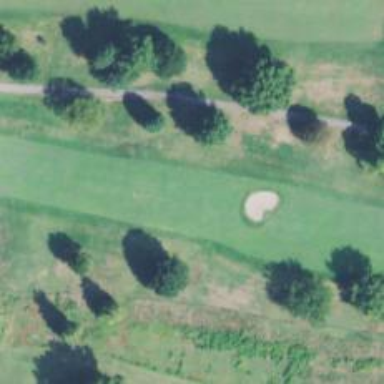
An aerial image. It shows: Golf hole.